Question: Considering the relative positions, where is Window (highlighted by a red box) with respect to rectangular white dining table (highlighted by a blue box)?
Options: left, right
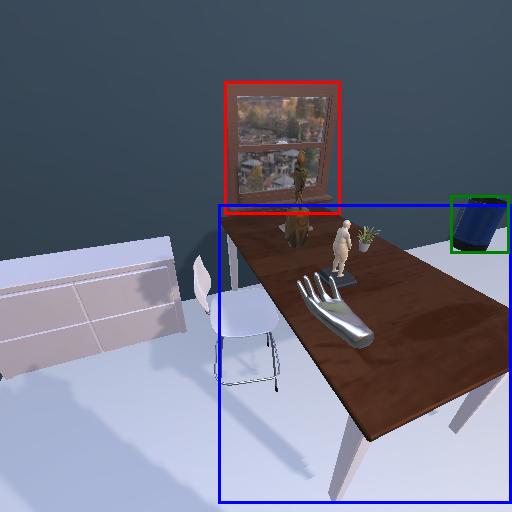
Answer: left